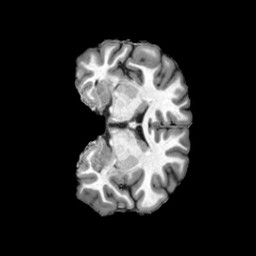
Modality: T1w
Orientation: coronal
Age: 21
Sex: male
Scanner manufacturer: siemens
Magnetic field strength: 3 T
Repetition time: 2.5 s
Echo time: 0.00222 s